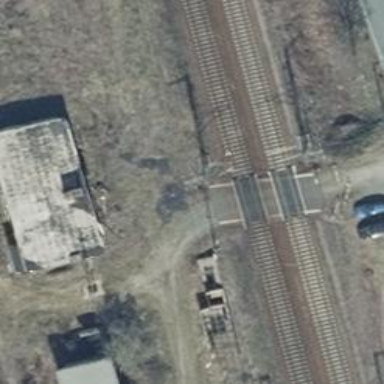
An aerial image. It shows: Level crossing with barrier.